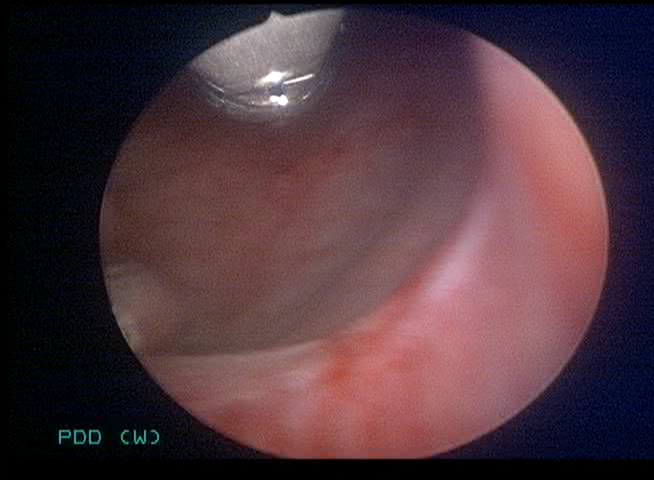
Modality: WLC
Class: Normal mucosa
Bladder cancer association: No